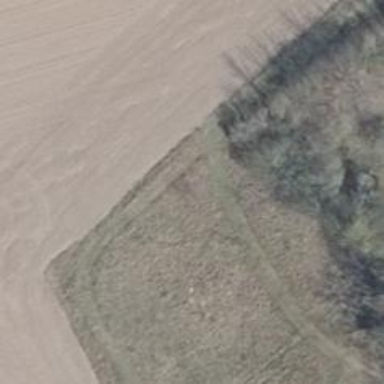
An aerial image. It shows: Path covered with grass.